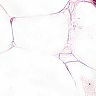
Metastatic tissue present: no